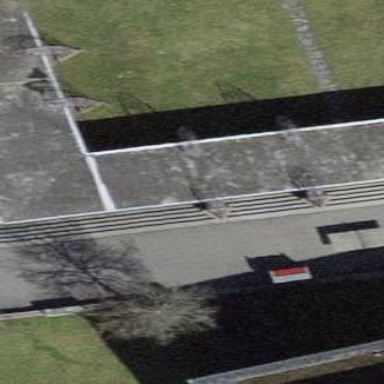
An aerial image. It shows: School building.